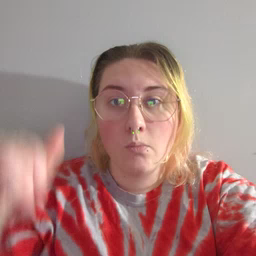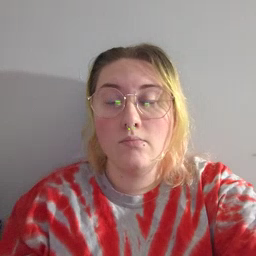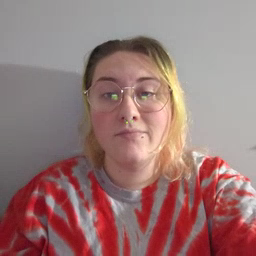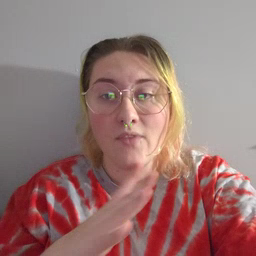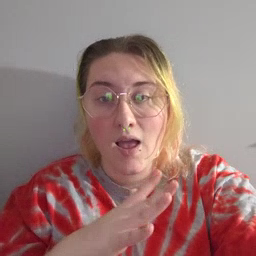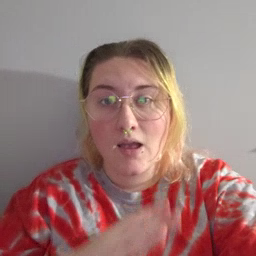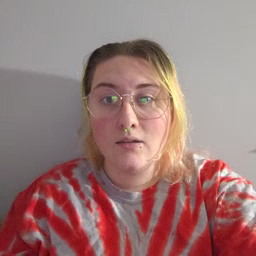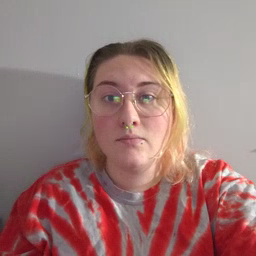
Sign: fine